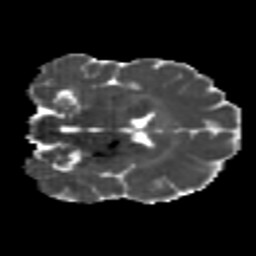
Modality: MD
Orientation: coronal
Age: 23
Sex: male
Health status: healthy
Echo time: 0.074 s